Interaction volume radius: 10 \u00c5
Interaction volume height: 25 \u00c5
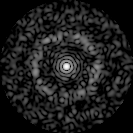
Disorder parameter: 0.8205